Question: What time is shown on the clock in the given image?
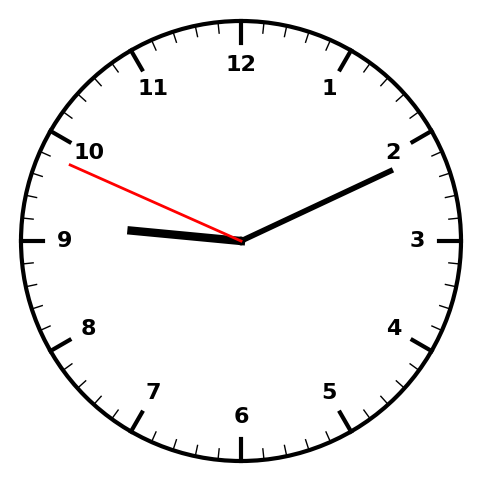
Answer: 09:10:49